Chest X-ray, PA view. Patient: 77 years old, sex M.
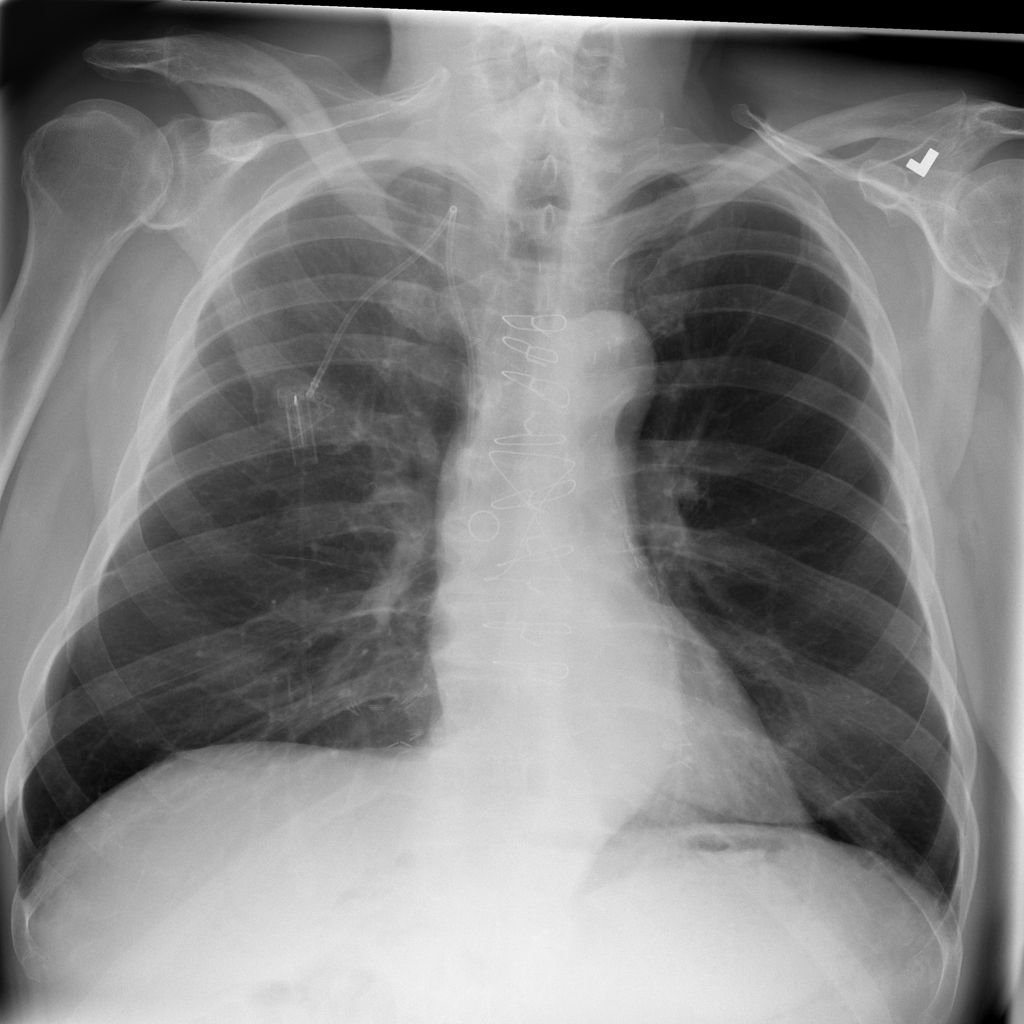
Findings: Infiltration